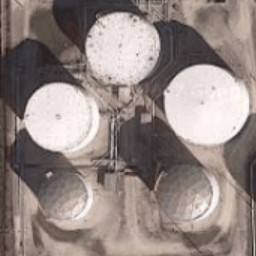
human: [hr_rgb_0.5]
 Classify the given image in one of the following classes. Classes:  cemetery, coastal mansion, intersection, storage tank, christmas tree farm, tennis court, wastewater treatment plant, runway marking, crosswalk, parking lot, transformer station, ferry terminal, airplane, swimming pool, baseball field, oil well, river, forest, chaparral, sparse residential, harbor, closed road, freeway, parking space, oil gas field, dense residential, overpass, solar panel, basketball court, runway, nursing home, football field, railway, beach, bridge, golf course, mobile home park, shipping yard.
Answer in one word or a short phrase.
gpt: storage tank